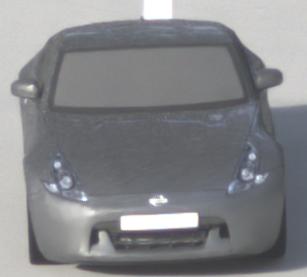
Make: Nissan
Model: 370Z Coupé
Detailed model: 370Z (Z34) Coupé
Model produced from: 2009/12
Model produced until: 2013/03
Doors: 3
Color: gray
Road condition: dry road
Daytime: morning or afternoon
Contrast: low contrast